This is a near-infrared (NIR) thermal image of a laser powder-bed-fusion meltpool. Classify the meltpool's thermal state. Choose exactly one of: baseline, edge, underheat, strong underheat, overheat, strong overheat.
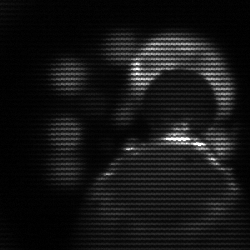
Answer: edge